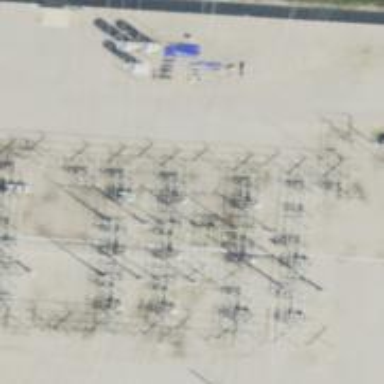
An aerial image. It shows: Switch for power supply.